Field crop: maize
Growth stage: 2
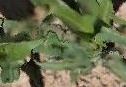
Species: maize